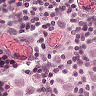
Metastatic tissue present: yes